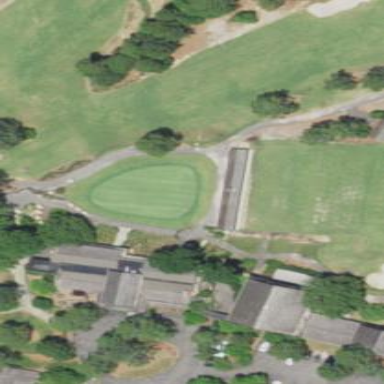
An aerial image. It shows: Grass area designated as golf tee.